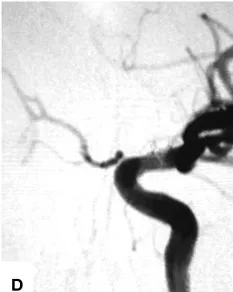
Images of the typical cases.
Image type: radiology (ct)